Interaction volume radius: 5 \u00c5
Interaction volume height: 20 \u00c5
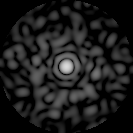
Disorder parameter: 0.8667